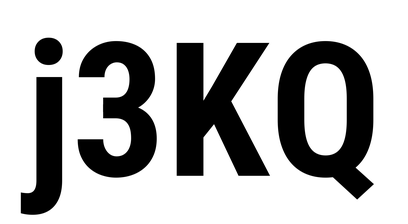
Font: Roboto_Condensed_Bold